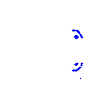
Particle: proton